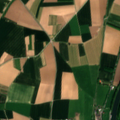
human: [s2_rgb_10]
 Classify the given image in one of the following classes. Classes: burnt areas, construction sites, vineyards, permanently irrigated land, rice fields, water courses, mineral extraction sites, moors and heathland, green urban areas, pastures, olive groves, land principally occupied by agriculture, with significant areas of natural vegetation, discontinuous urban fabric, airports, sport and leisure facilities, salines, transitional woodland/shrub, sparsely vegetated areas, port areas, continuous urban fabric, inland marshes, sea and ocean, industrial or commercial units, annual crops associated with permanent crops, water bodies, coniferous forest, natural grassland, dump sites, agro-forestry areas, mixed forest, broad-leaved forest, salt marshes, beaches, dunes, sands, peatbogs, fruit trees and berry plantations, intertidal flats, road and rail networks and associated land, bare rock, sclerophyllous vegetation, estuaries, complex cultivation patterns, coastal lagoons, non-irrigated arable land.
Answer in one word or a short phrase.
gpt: discontinuous urban fabric, non-irrigated arable land, pastures, broad-leaved forest